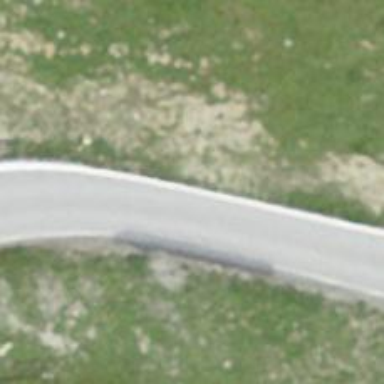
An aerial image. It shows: Tertiary road with asphalt surface.